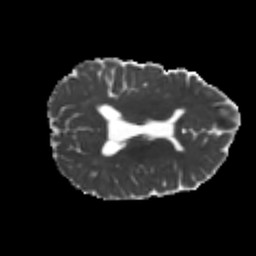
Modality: MD
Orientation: axial
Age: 21
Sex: male
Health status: healthy
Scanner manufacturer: philips
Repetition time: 7.384 s
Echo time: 0.08599 s